Question: I have just started using <URL> to load the scripts for my page, but have hit a roadblock when trying to debug a problem using chrome.
Let's say that I have my main script that relies on two dependencies: 'dep1' and 'dep2'
'''
require(["dep1", "dep2"], function(dep1, dep2) {
//do something
});
'''
Whilst running unit tests I notice that something in 'dep1.js' isn't working correctly, so I open up chrome dev tools to insert a breakpoint, except...

...'dep1.js' doesn't exist!
How do I locate the source file to insert my breakpoint?!
I am sure that the files being loaded as the scripts are being run correctly. I just can't see them in the list of sources
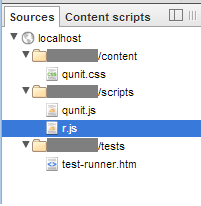
Answer: Finally realised the problem was that I was using 'r.js' instead of 'require.js'. As soon as I switched I could see the files without a problem.
As an aside, a temporary work-around was to insert the line below at the end of the inserted files. This gets chrome to pick up on the files.
'''
//@ sourceURL=GameWorldAction.js
'''